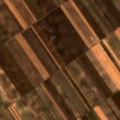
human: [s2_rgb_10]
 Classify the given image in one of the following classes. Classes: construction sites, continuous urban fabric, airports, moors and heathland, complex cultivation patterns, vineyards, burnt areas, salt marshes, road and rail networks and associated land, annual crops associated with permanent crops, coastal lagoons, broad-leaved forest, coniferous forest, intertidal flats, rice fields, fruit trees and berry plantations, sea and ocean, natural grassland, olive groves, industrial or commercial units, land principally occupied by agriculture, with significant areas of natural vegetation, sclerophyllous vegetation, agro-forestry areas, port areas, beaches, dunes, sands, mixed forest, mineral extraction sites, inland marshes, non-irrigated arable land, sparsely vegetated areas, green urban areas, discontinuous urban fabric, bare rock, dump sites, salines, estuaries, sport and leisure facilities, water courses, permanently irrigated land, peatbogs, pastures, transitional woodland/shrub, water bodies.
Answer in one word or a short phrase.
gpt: non-irrigated arable land